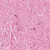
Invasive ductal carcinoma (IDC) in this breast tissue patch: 0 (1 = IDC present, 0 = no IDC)